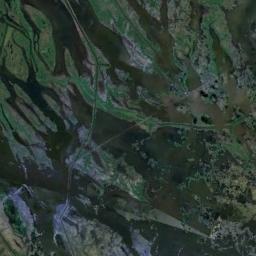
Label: wetland